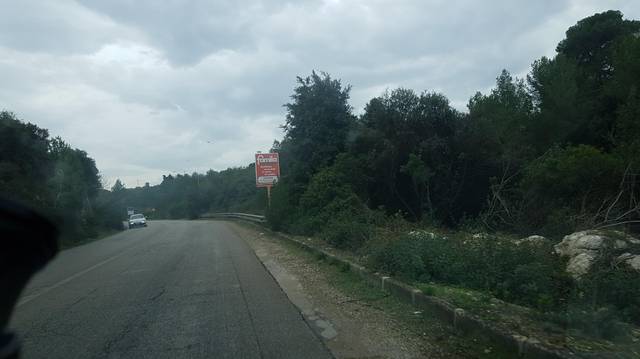
Region: Italy
Coordinates: 40.728, 17.59